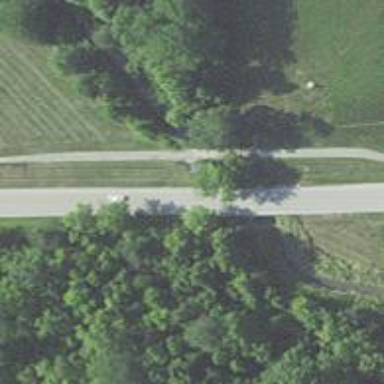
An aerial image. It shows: Asphalt cycleway.